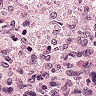
Metastatic tissue present: no